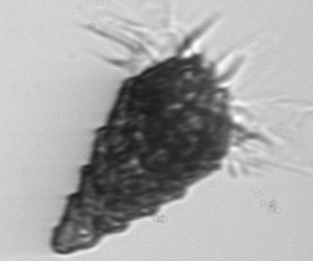
Label: Laboea_strobila